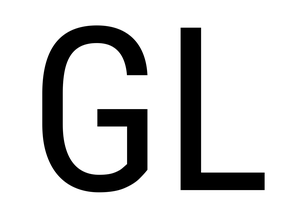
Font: Roboto_Condensed_Regular